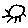
Label: sun